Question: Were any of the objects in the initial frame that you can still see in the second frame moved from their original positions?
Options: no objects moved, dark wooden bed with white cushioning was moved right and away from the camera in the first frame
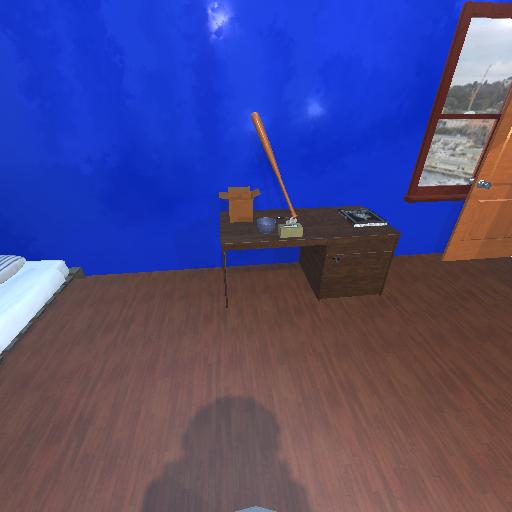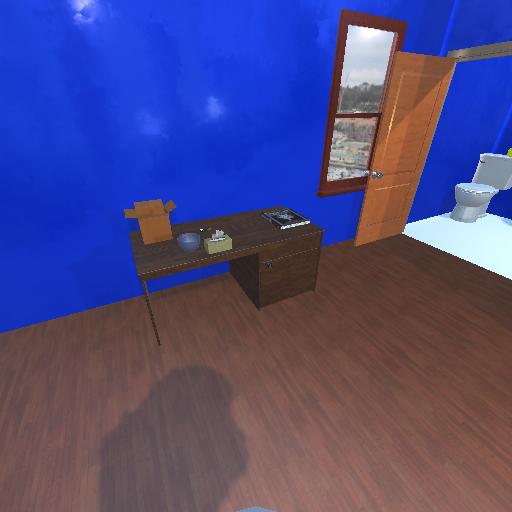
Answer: no objects moved